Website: lowes
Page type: newsletter-management
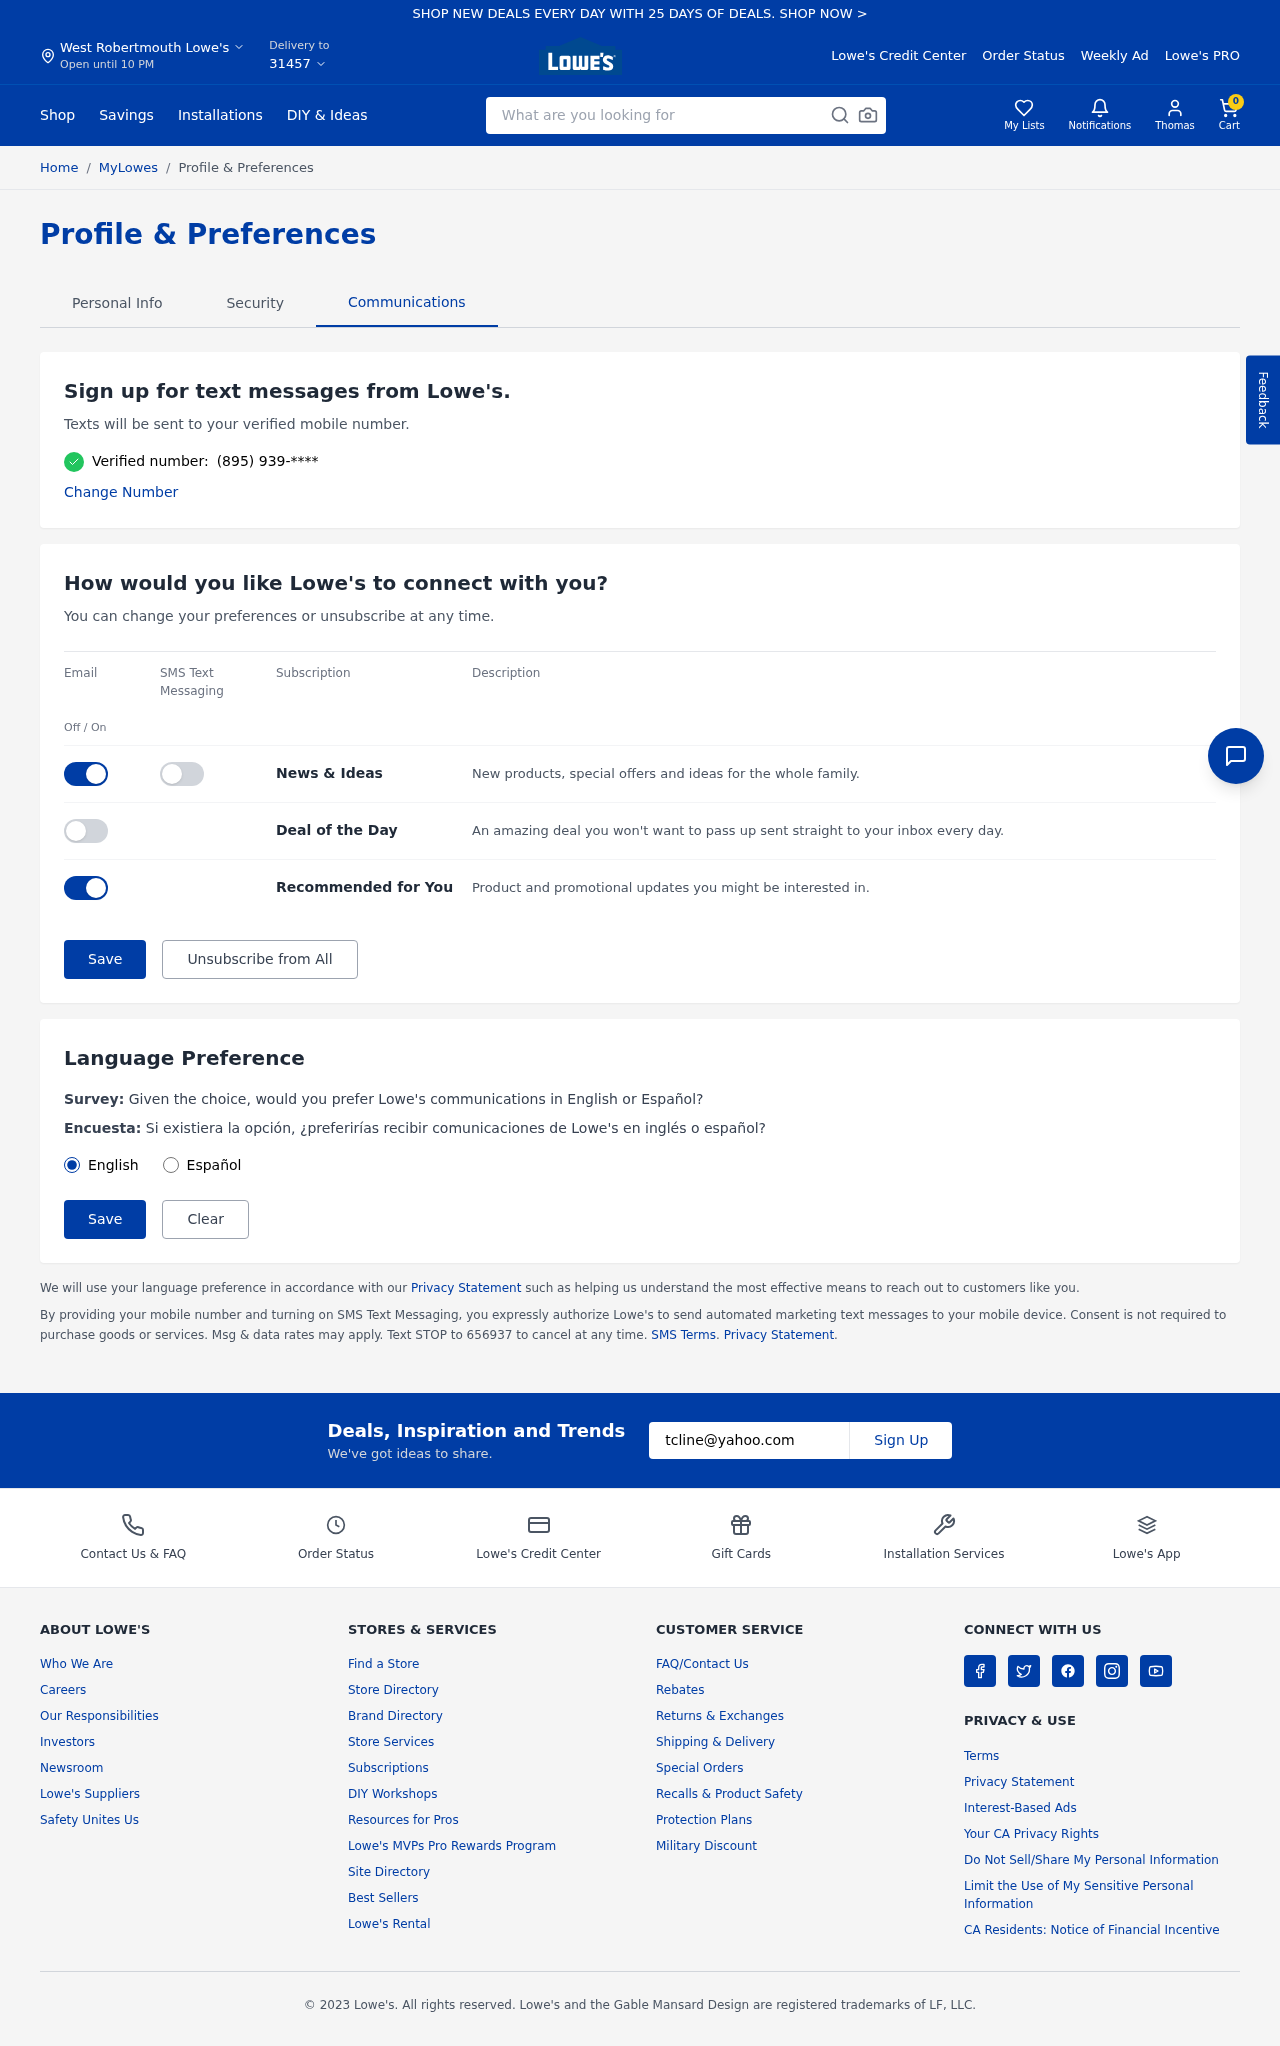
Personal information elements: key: PII_CITY
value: West Robertmouth
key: PII_EMAIL
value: tcline@yahoo.com
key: PII_FIRSTNAME
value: Thomas
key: PII_POSTCODE
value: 31457
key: PII_PHONE
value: (895) 939
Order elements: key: ORDER_NUM_ITEMS
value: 0
Search elements: key: HEADER_SEARCH
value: What are you looking for